Question: This is the 'Overlap Background (or Overlap Image) problem' which I 'only get it on Nexus 5 Emulator' while testing. I have not tested on Nexus 5 Device, but I think the Emulator should show quite correct.

This is my coding indicated how to support multiple screen, 'it works for the others device, not for Nexus 5 emulator'. <URL>.
In my application, I used 'Fragment to transfer among pages'. It happened when I transfer from first page (red words in image) to second page (blue words in image). Background of second page is Black, but it still so Background of first page, it's so strange.
'In /res folder', I used :
- Medium quality image in '/drawable-hdpi'. - High quality image in '/drawable-xhdpi'.- Higher quality image in '/drawable-xxhdpi'.- Also tried with different layout folder, but it not works for me : copy all files from /layout folder to /layout-xhdpi or /layout-xxhdpi.
'In my manifest.xml file' : (Although defined screenDensity=445 since Nexus 5 has screen density is 445 ppi, it still not works)
'''
<compatible-screens>
<!-- all small size screens -->
<screen
android:screenDensity="ldpi"
android:screenSize="small" />
<screen
android:screenDensity="mdpi"
android:screenSize="small" />
<screen
android:screenDensity="hdpi"
android:screenSize="small" />
<screen
android:screenDensity="xhdpi"
android:screenSize="small" />
<screen
android:screenDensity="445"
android:screenSize="small" />
<screen
android:screenDensity="480"
android:screenSize="small" />
<!-- all normal size screens -->
<screen
android:screenDensity="ldpi"
android:screenSize="normal" />
<screen
android:screenDensity="mdpi"
android:screenSize="normal" />
<screen
android:screenDensity="hdpi"
android:screenSize="normal" />
<screen
android:screenDensity="xhdpi"
android:screenSize="normal" />
<!-- Nexus 5 : 445ppi -->
<screen
android:screenDensity="445"
android:screenSize="normal" />
<screen
android:screenDensity="480"
android:screenSize="normal" />
<!-- all large size screens -->
<screen
android:screenDensity="ldpi"
android:screenSize="large" />
<screen
android:screenDensity="mdpi"
android:screenSize="large" />
<screen
android:screenDensity="hdpi"
android:screenSize="large" />
<screen
android:screenDensity="xhdpi"
android:screenSize="large" />
<screen
android:screenDensity="445"
android:screenSize="large" />
<screen
android:screenDensity="480"
android:screenSize="large" />
<!-- all x large size screens -->
<screen
android:screenDensity="ldpi"
android:screenSize="xlarge" />
<screen
android:screenDensity="mdpi"
android:screenSize="xlarge" />
<screen
android:screenDensity="hdpi"
android:screenSize="xlarge" />
<screen
android:screenDensity="xhdpi"
android:screenSize="xlarge" />
<screen
android:screenDensity="445"
android:screenSize="xlarge" />
<screen
android:screenDensity="480"
android:screenSize="xlarge" />
</compatible-screens>
<supports-screens
android:anyDensity="true"
android:largeScreens="true"
android:normalScreens="true"
android:smallScreens="true"
android:xlargeScreens="true" />
'''
Who know this problem, please tell me, Thanks so much.
p/s : Followed <URL> but not works also.
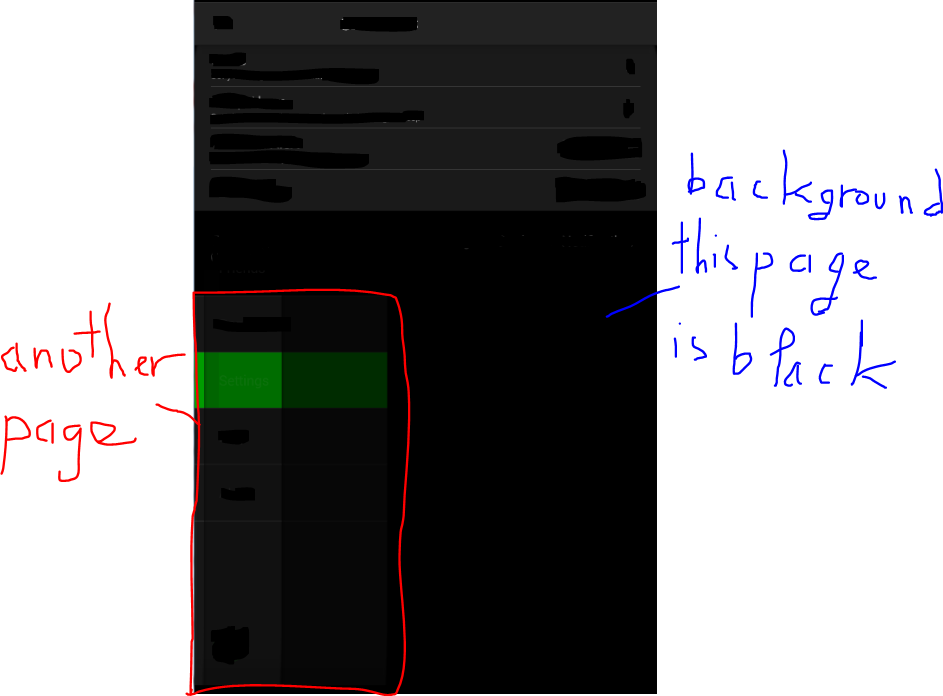
Answer: In 'all your xml files', should define the background color for it, it will solve the problem :
Add this 'android:background="@android:color/black"' in to the View tag you defined.